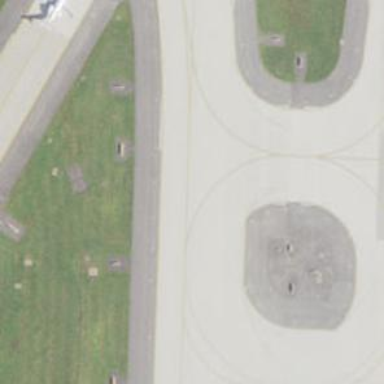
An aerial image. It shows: View of taxiway at the airport.